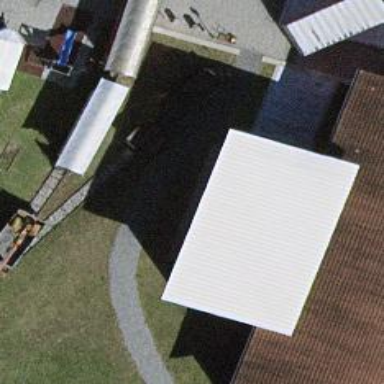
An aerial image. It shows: Preserved railway.